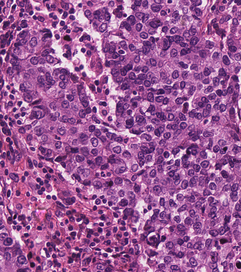
Tumor epithelial tissue: yes
Tumor-associated stroma tissue: yes
Normal tissue: no